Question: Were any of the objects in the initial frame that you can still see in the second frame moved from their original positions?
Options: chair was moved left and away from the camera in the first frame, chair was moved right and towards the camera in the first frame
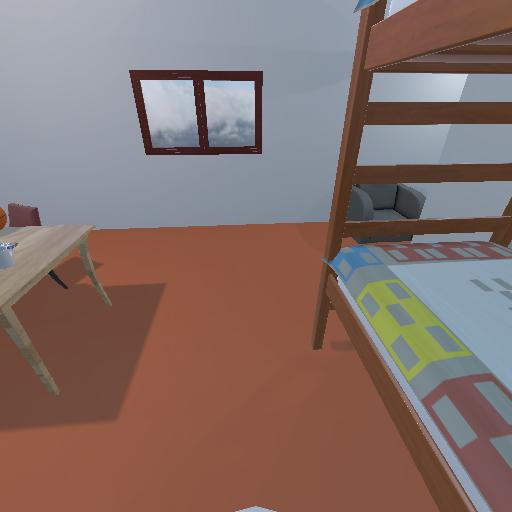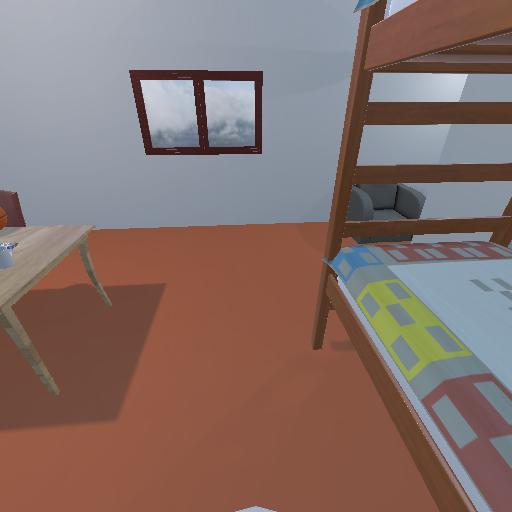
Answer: chair was moved left and away from the camera in the first frame